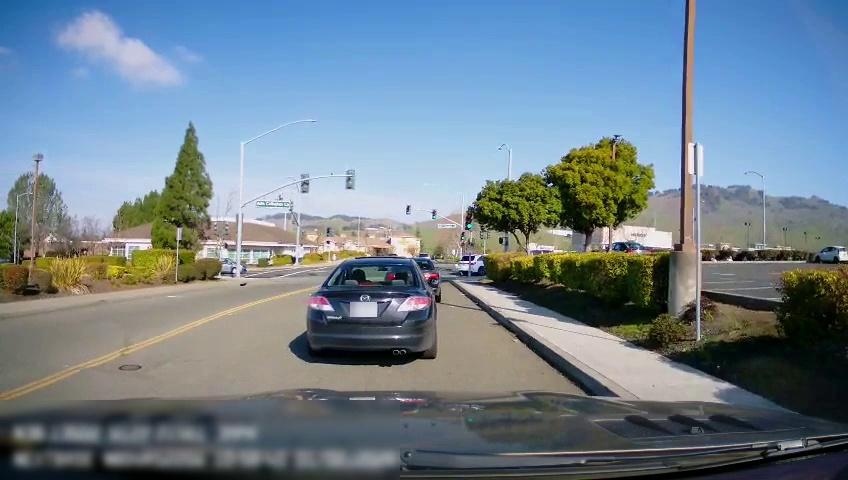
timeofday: Day
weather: Sunny
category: Drivable Space
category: Vehicles | Car
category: Vehicles | Car
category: Vehicles | Car
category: Vehicles | Car
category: Vehicles | Car
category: Vehicles | Car
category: Lanes | Current Lane
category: Lanes | Alternate Lane
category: Traffic | Signs
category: Traffic | Lights
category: Traffic | Lights
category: Traffic | Lights
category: Traffic | Lights
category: Traffic | Signs
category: Traffic | Signs
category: Traffic | Lights
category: Traffic | Lights
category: Traffic | Signs
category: Traffic | Lights
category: Traffic | Lights